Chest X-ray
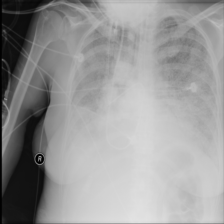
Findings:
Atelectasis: negative
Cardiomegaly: negative
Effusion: negative
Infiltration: positive
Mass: negative
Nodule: negative
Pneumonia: negative
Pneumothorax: negative
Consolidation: positive
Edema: negative
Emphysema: negative
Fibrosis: negative
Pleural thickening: negative
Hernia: negative